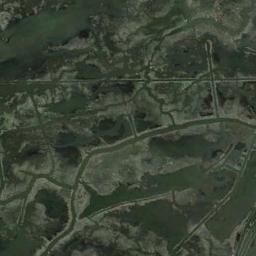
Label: wetland